Interaction volume radius: 10 \u00c5
Interaction volume height: 20 \u00c5
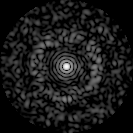
Disorder parameter: 0.8374